Question: I have a Bluetooth LE Remote which I would like to pair with my Raspberry Pi Zero.
]
I was able to successfully pair the remote with an Android phone and it then worked like a Keyboard and I was able to type numbers on the keypad into a blank note and even change the volume on the phone.
It <URL>
## Raspbian
I can discover the remote in the Linux Terminal using 'lescan':
'''
sudo hcitool lescan
...
AA:BB:CC:DD:EE:FF FancyRemoteXY
'''
Now in GATTTool I can pair with the remote. However after a few seconds while the remote keeps flashing the white LED the remote disconnects from my Pi. This dis not happen with the Android phone. So there must be some sort of Handshake between the remote and the host so that the connection is retained.
'''
# Press 1 & 3 to unpair the remote from existing devices
gatttool -I -b AA:BB:CC:DD:EE:FF
connect
# Press the OK button on the remote
'''
### Python GATT Library
I can now read the characteristics and I have also already dealt with BLE and reading/writing characteristics in the past to control a light bulb.
Currently it is unclear how the key-press-events of the remote can be detected in a "GATT-ian" fashion. I <URL> but the callback was never called.
I did look at the <URL> but did not find clues on how to achieve to be notified about key-press-events.
To sum up. My questions are as follows:
1. How can I successfully connect the remote without connection loss
2. How can I detect pressed buttons on the remote using GATT
## Appendix: Bluetooth Explorer GATT properties
Using the <URL> I was able to list the following GATT services and characteristics.
Using this app I was also able to connect to the remote but also I was disconnected just like with the Raspberry Pi.
<URL>
<URL>
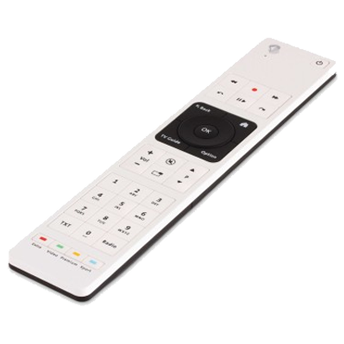
Answer: I am able to access the bluetooth LE remote now on my Raspberry Pi Zero thanks to <URL> how to access the HID over GATT (short in Linux:
### Pair the remote using bluetoothctl
This has to happen only once.
First I press and hold 1 and 3 simultaneously to clear any current pairing on the remote. This is specific for my remote model, but it is good to know that resetting a device prior to connecting it might be necessary.
'''
sudo bluetoothctl
power on
agent on
# you might need to do 'scan on' / 'scan off' until you see the remote
pair AA:BB:CC:DD:EE:FF
# click ok on the remote or otherwise confirm the pairing
trust AA:BB:CC:DD:EE:FF
connect AA:BB:CC:DD:EE:FF # Pairing might perform a connect, but it does not hurt
info # info shows you if you're connected and or paired with the remote
'''
Now reboot the RaspberryPi
### Auto-Connect
In 'bluetoothctl' the prompt shows you if you're connected to the device. After 60 seconds the connection was disconnected. I thought that this was a problem and that the remote would not send commands to the PI now, but it's important to note that once the pairing is established the remote seems to auto-connects to my Raspberry Pi.
### HoG in Linux and /dev/input
I first thought that I will need to hook into the GATT protocol stack and detect those GATT messages and events in order to detect the button events of my remote.
This is possible but since BlueZ on the Raspberry Pi supports HID over GATT which namely are Bluetooth Low Energy mice, joysticks, keyboards, game controllers or remote controls. This means that the Kernel on the Pi creates an input device which resides in '/dev/input/'. So once I was paired and connected my BLE Remote two new entries did show up in '/dev/input': '/dev/input/event1' and '/dev/input/event0'.
I made a 'cat /dev/input/event1' and once I pressed a key on the remote I saw some byte-garbage flying through the terminal. So I could verify that the remote was sending events to the Pi.
### Reading events using evdev
: The evdev has a module that let's you quickly output events for the device of your choice:
'''
python3 -m evdev.evtest
'''
<URL> to access my device. And by running the following python code I was able to detect the buttons on my remote
Install 'evdev' and run the python3 console:
'''
pip3 install evdev
python3
'''
Run the python script
'''
import evdev
device = evdev.InputDevice('/dev/input/event1')
print(device)
# device /dev/input/event1, name "Swisscom RC", phys "AA:BB:CC:DD:EE:FF"
for event in device.read_loop():
if event.type == evdev.ecodes.EV_KEY:
print(evdev.categorize(event))
'''
This would output the following:
'''
key event at <PHONE>.080840, 2 (KEY_1), down
key event at <PHONE>.230643, 2 (KEY_1), up
key event at <PHONE>.410622, 3 (KEY_2), down
key event at <PHONE>.560618, 3 (KEY_2), up
key event at <PHONE>.730621, 4 (KEY_3), down
key event at <PHONE>.880608, 4 (KEY_3), up
key event at <PHONE>.080630, 5 (KEY_4), down
key event at <PHONE>.230630, 5 (KEY_4), up
key event at <PHONE>.430884, 6 (KEY_5), down
key event at <PHONE>.580611, 6 (KEY_5), up
key event at <PHONE>.770633, 7 (KEY_6), down
key event at <PHONE>.930623, 7 (KEY_6), up
key event at <PHONE>.040805, 104 (KEY_PAGEUP), down
key event at <PHONE>.295156, 104 (KEY_PAGEUP), hold
key event at <PHONE>.345174, 104 (KEY_PAGEUP), hold
key event at <PHONE>.395158, 104 (KEY_PAGEUP), hold
key event at <PHONE>.445154, 104 (KEY_PAGEUP), hold
key event at <PHONE>.495155, 104 (KEY_PAGEUP), hold
key event at <PHONE>.545187, 104 (KEY_PAGEUP), hold
key event at <PHONE>.595153, 104 (KEY_PAGEUP), hold
key event at <PHONE>.645155, 104 (KEY_PAGEUP), hold
key event at <PHONE>.695154, 104 (KEY_PAGEUP), hold
key event at <PHONE>.745153, 104 (KEY_PAGEUP), hold
key event at <PHONE>.795154, 104 (KEY_PAGEUP), hold
key event at <PHONE>.840643, 104 (KEY_PAGEUP), up
key event at <PHONE>.290737, 116 (KEY_POWER), down
key event at <PHONE>.440740, 116 (KEY_POWER), up
key event at <PHONE>.110901, 158 (KEY_BACK), down
key event at <PHONE>.230905, 158 (KEY_BACK), up
key event at <PHONE>.372344, 113 (['KEY_MIN_INTERESTING', 'KEY_MUTE']), down
key event at <PHONE>.375718, 113 (['KEY_MIN_INTERESTING', 'KEY_MUTE']), up
key event at <PHONE>.530643, 164 (KEY_PLAYPAUSE), down
key event at <PHONE>.680666, 164 (KEY_PLAYPAUSE), up
key event at <PHONE>.880818, 167 (KEY_RECORD), down
key event at <PHONE>.020807, 167 (KEY_RECORD), up
'''
The event object has a value 0,1,2 which is down up and hold and a code like '104' which can be resolved to the corresponding code 'KEY_PAGEUP' which on my remote is the change program key.
Please note that the key has some sort of double assignment which you may need to handle differently.
### Gotcha #1 - Update Bluez
The bluez package does support HID over GATT and some fixes were made along the way. At some point you would have to add the '--experimental' flag to the end of 'ExecStart' in the bluez service '/etc/systemd/system/dbus-org.bluez.service'. However, HID over GATT was at some point added to the Default.
I did update bluez to the latest version which is 'bluez-5.50'. I did this from source which is not too hard and <URL>
'''
bluetoothctl -v
5.43
sudo apt-get install libdbus-1-dev libglib2.0-dev libudev-dev libical-dev libreadline-dev -y
wget www.kernel.org/pub/linux/bluetooth/bluez-5.50.tar.xz
tar xvf bluez-5.50.tar.xz
cd cd bluez-5.50/
./configure --prefix=/usr --mandir=/usr/share/man --sysconfdir=/etc --localstatedir=/var --enable-experimental
make -j4
sudo make install
sudo reboot
bluetoothctl -v
# bluetoothctl: 5.50
'''
### Gotcha #2 - Run rpi-update
Just to be sure I did update the raspberry pi to the latest version using 'rpi-update'. As with all these gotchas, I don't know if they're required, but if in doubt it's ususally a good practise to update your system.